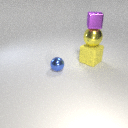
large yellow rubber cube below small purple metal cube